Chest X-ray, PA view. Patient: 67 years old, sex M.
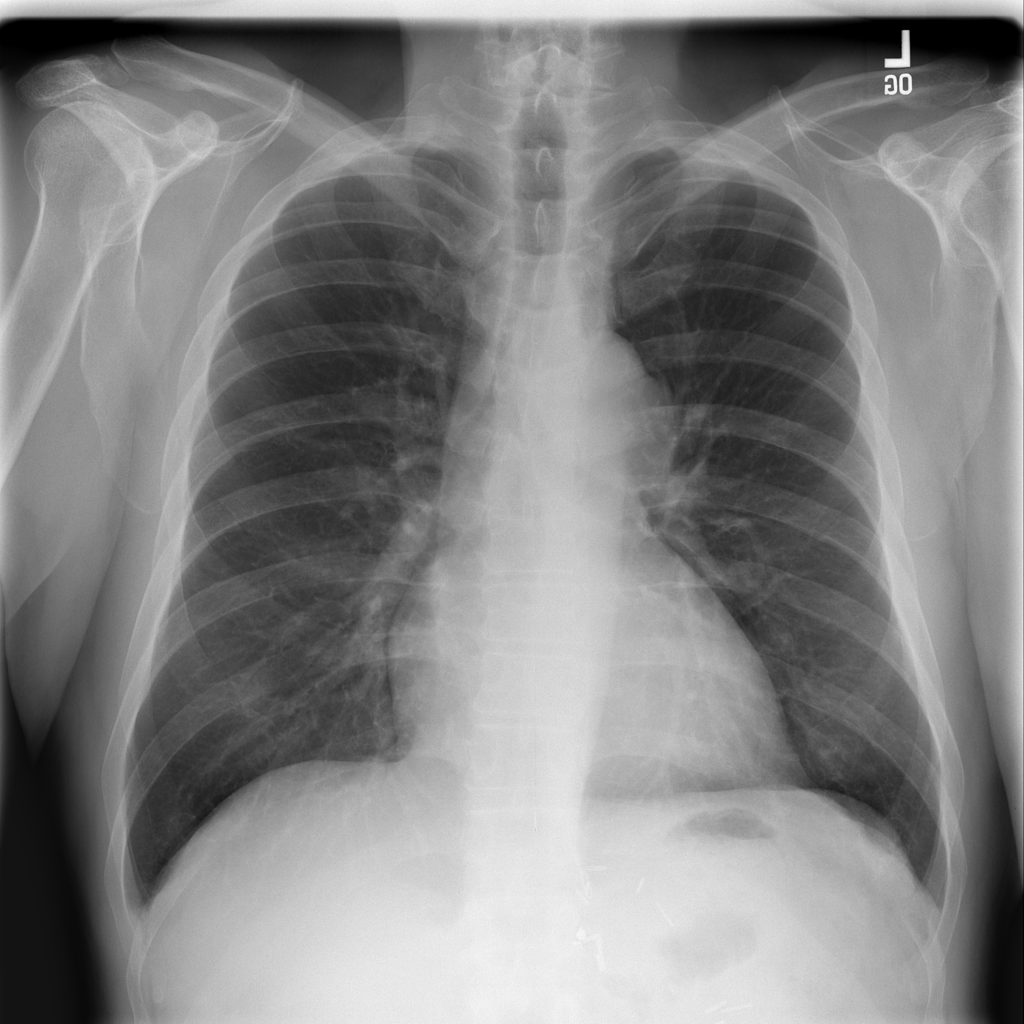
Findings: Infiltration